Question: I'm building navigation for a site and for the life of me I can't figure out recursion. I have all my data stored via MySQL using this design:

I've read several links on how recursion works and I must be slow because it's difficult for me to grasp. I've tried to write something and I know it is not even close to what I really need, but it's a start:
PDO
'''
public function viewCategories()
{
$viewSQL = "SELECT * FROM categories";
try
{
$pdo = new PDO('mysql:host=localhost;dbname=store','root','');
$pdo->setAttribute(PDO::ATTR_ERRMODE,PDO::ERRMODE_EXCEPTION);
$categoryVIEW = $pdo->prepare($viewSQL);
$categoryVIEW->execute();
$array = $categoryVIEW->fetchAll(PDO::FETCH_ASSOC);
$categoryVIEW->closeCursor();
$json = json_encode($array);
return $json;
}
catch(PDOexception $e)
{
return $e->getMessage();
exit();
}
}
'''
Recursion
'''
$return = json_decode($category->viewCategories(),true);
function buildNavigation($json)
{
foreach($json as $item)
{
if($item['category_id'] === $item['parent'])
{
print('<li>'.$item['category_name'].'</li>');
if($item['category_id'] === $item['parent'])
{
print('<li>match'.$item['category_name'].'</li>');
buildNavigation($json);
}
}
}
buildNavigation($return);
'''
as expected this will never enter the condition. I did try to figure this out on my own since this is a good thing to have knowledge of, but I guess it's beyond my mental capacity :(
Thanks for having a look :)
I know this has been answered already, but is there a way I can do this to build an associative array? I have been playing around with a function that ALMOST works for me that I got from <URL>, but it adds an extra array that I do NOT want.
'''
private function buildCategories($array,$parent)
{
$result = array();
foreach($array as $row)
{
if($row['parent'] == $parent)
{
$result[$row['category_name']] = $this->buildCategories($array,$row['category_id']);
}
}
return $result;
}
$json = json_encode($this->buildCategories($array,NULL));
return $json;
'''
I want this:
'''
{"reloading":{"components","presses and dies","tumblers & scales","tools & accessories","shotshell reloading"}
'''
but what I get is this:
'''
{"reloading":{"components":[],"presses and dies":[],"tumblers & scales":[],"tools & accessories":[],"shotshell reloading":[]}
'''
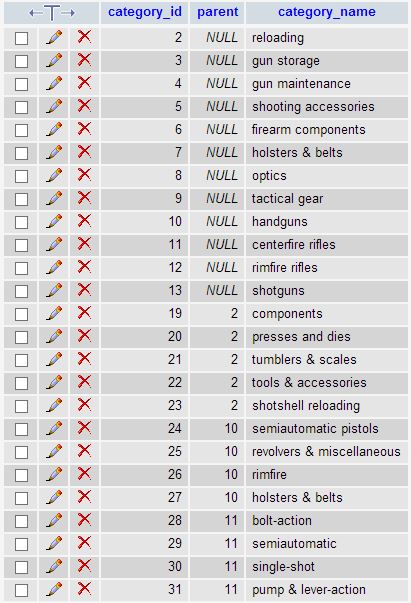
Answer: Here's an example with recursion.
'''
function buildNavigation($items, $parent = NULL)
{
$hasChildren = false;
$outputHtml = '<ul>%s</ul>';
$childrenHtml = '';
foreach($items as $item)
{
if ($item['parent'] == $parent) {
$hasChildren = true;
$childrenHtml .= '<li>'.$item['category_name'];
$childrenHtml .= buildNavigation($items, $item['category_id']);
$childrenHtml .= '</li>';
}
}
// Without children, we do not need the <ul> tag.
if (!$hasChildren) {
$outputHtml = '';
}
// Returns the HTML
return sprintf($outputHtml, $childrenHtml);
}
print buildNavigation($items);
'''
That script produces the following output :
'''
<ul>
<li>Menu 1</li>
<li>Menu 2
<ul>
<li>Sub Menu 2.1</li>
<li>Sub Menu 2.2</li>
<li>Sub Menu 2.3
<ul>
<li>Sub Menu 2.2.1</li>
<li>Sub Menu 2.2.2</li>
<li>Sub Menu 2.2.3</li>
</ul>
</li>
</ul>
</li>
<li>Menu 3</li>
</ul>
'''